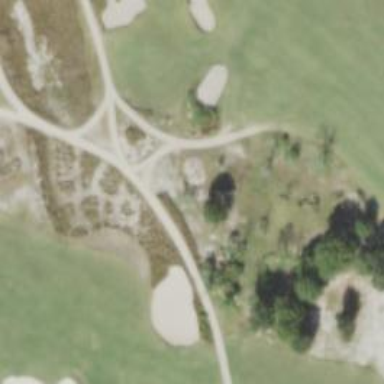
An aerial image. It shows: Path used for both walking and golf.